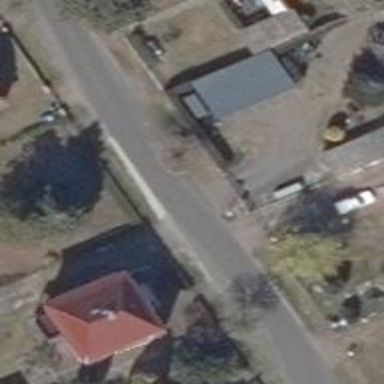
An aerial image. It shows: Traffic calming feature called choker.